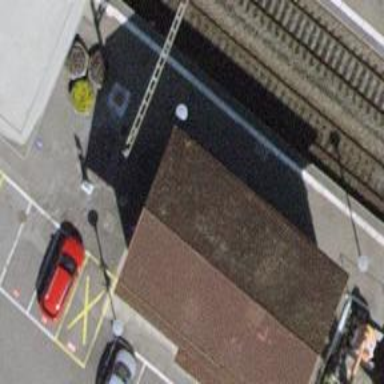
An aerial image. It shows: Train station building.